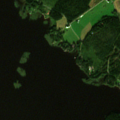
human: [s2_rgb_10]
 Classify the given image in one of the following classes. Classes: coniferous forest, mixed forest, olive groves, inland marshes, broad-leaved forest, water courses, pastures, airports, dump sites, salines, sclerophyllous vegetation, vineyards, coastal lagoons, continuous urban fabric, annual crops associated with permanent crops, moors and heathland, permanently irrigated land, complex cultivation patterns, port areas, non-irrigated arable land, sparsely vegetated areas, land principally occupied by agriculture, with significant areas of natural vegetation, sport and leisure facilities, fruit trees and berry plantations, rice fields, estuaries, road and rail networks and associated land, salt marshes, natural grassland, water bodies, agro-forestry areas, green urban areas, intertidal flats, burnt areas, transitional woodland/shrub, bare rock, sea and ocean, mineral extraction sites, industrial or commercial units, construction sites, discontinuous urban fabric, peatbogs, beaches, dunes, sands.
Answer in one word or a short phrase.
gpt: non-irrigated arable land, broad-leaved forest, coniferous forest, mixed forest, transitional woodland/shrub, water bodies